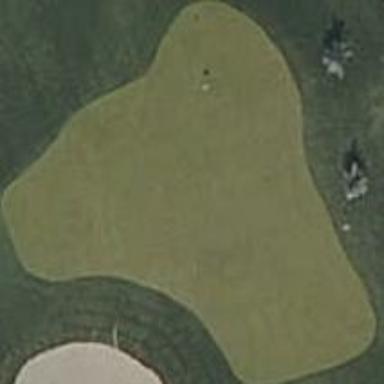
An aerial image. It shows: Golf green.